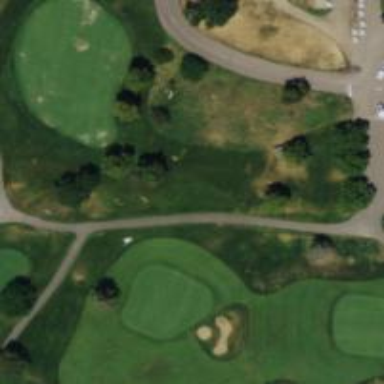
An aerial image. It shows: Well-maintained golf cart path.